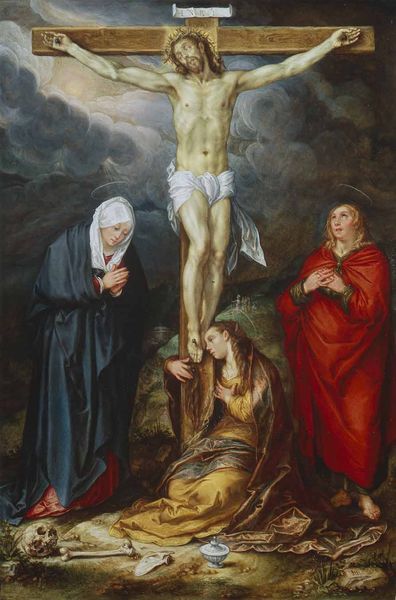
Titel: Christus am Kreuz
Künstler: Hendrick Goltzius
Standort: Karlsruhe
Institution: Staatliche Kunsthalle Karlsruhe
Schlagwörter: blau, dunkel, gemälde, gewitter, himmel, lendenschurz, nackt, schatten, schurz, umhang, weiß, wolken, frauen, gelb, ocker, braun, brust, grau, hell, holz, licht, nacht, schwarz, gras, rot, tuch, wolke, malerei, bart, bibel, johannes, schale, schädel, stein, tod, tot, toter, trauer, bild, hände, niederlande, öl, hügel, wind, sonne, boden, gewand, gold, haare, mantel, drei, gewänder, blässe, krone, krug, topf, liebe, düster, sturm, unwetter, kopftuch, robe, nagel, nägel, fleisch, knochen, vanitas, gefäß, memento mori, sonnenstrahl, lendentuch, porzellan, kreuz, schulterblatt, mäntel, beten, gebet, altar, heiligenschein, totenkopf, christus, jesus, kreuzigung, leid, dornen, kruzifix, elisabeth, heilige, maria, madonna, magdalena, totenschädel, gekreuzigt, betend, beweinung, maria magdalena, gestreckt, tiegel, bblau, urne, dornenkrone, auferstehung, marien, bleu, gekreuzigter, heiligenscheine, golgotha, flandern, gebeine, heiliger geist, inri, eyck, salbgefäss, atribute, altdorfer, dunkle wolken, kruezigung, a, 1600, salbtopf, dreinagel, knoche, heilogenschein, fmaria, deeisgruppe